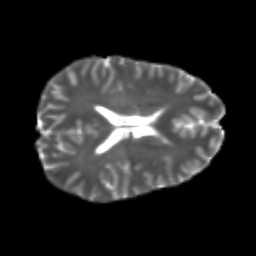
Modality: T2w
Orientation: axial
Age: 23
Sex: male
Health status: healthy
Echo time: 0.074 s